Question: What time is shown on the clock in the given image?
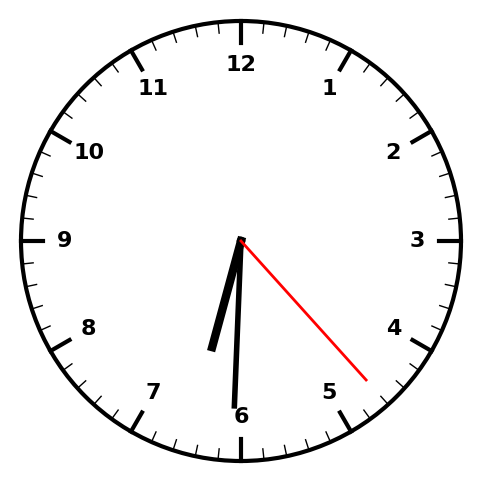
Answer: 06:30:23